Interaction volume radius: 5 \u00c5
Interaction volume height: 35 \u00c5
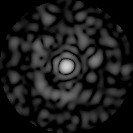
Disorder parameter: 0.8082